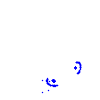
Particle: pion